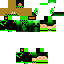
A female skeleton skin with green skin dressed in a green hoodie and brown pants, featuring a closed mouth.